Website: home-depot
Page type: account-selection
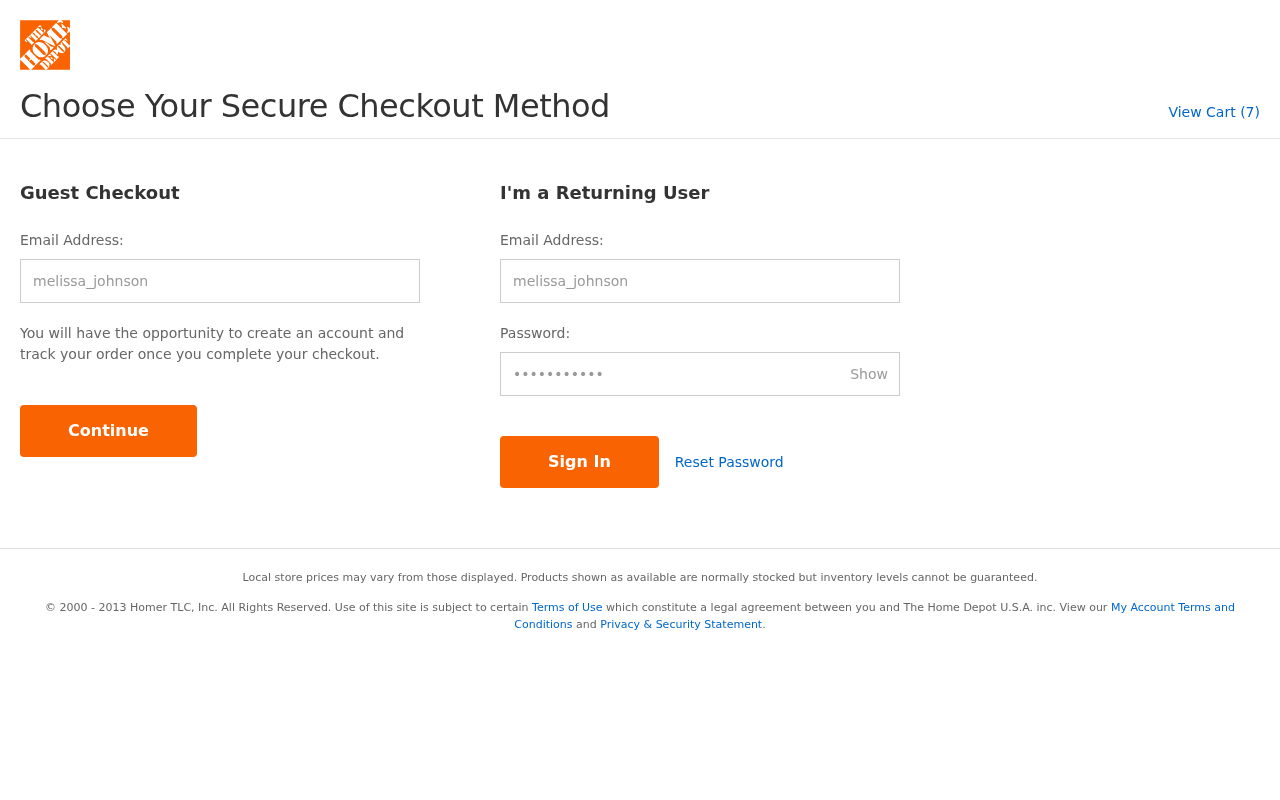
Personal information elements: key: PII_LOGIN_USERNAME
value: melissa_johnson
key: PII_LOGIN_USERNAME2
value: melissa_johnson
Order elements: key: ORDER_NUM_ITEMS
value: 7